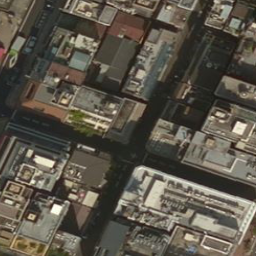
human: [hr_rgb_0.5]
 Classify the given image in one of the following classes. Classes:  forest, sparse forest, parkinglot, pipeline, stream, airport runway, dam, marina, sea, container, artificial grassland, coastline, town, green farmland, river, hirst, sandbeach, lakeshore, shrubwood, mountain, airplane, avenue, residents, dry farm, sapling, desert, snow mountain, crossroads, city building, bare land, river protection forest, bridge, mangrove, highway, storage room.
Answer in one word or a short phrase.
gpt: city building